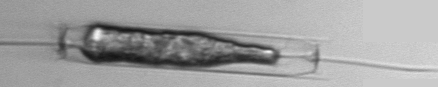
Label: Ditylum_brightwellii